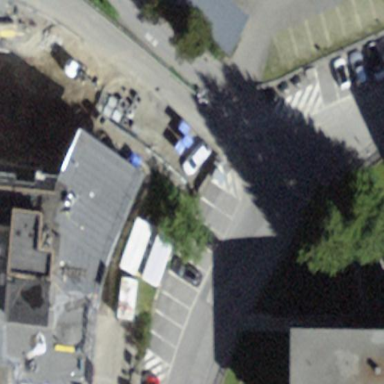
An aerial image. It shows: Paved parking lane.